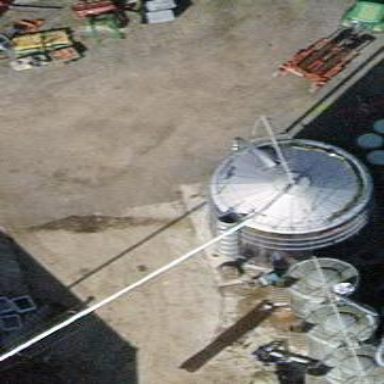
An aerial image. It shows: Silo structure created by man.